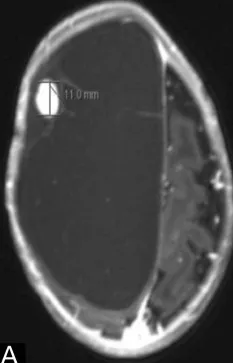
Magnetization prepared rapid acquisition gradient echoes (MPRAGE) axial T1-weighted contrast-enhanced MRI.
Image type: radiology (mri)